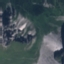
Label: HerbaceousVegetation